Question: How can I change the fill color of an Excel OptionButton in VBA?

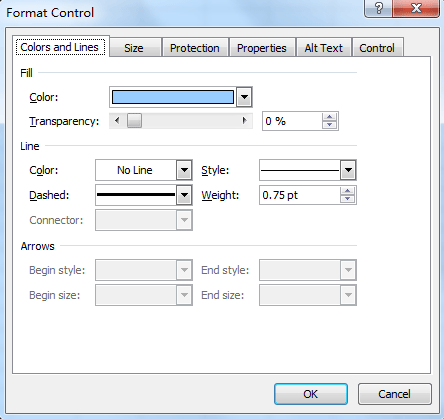
Answer: Found the answer by accident thanks to your comments. :D
'''
ActiveSheet.OptionButtons("MyOptionButton").Interior.Color = RGB(0, 255, 0)
'''